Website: macys
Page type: cart
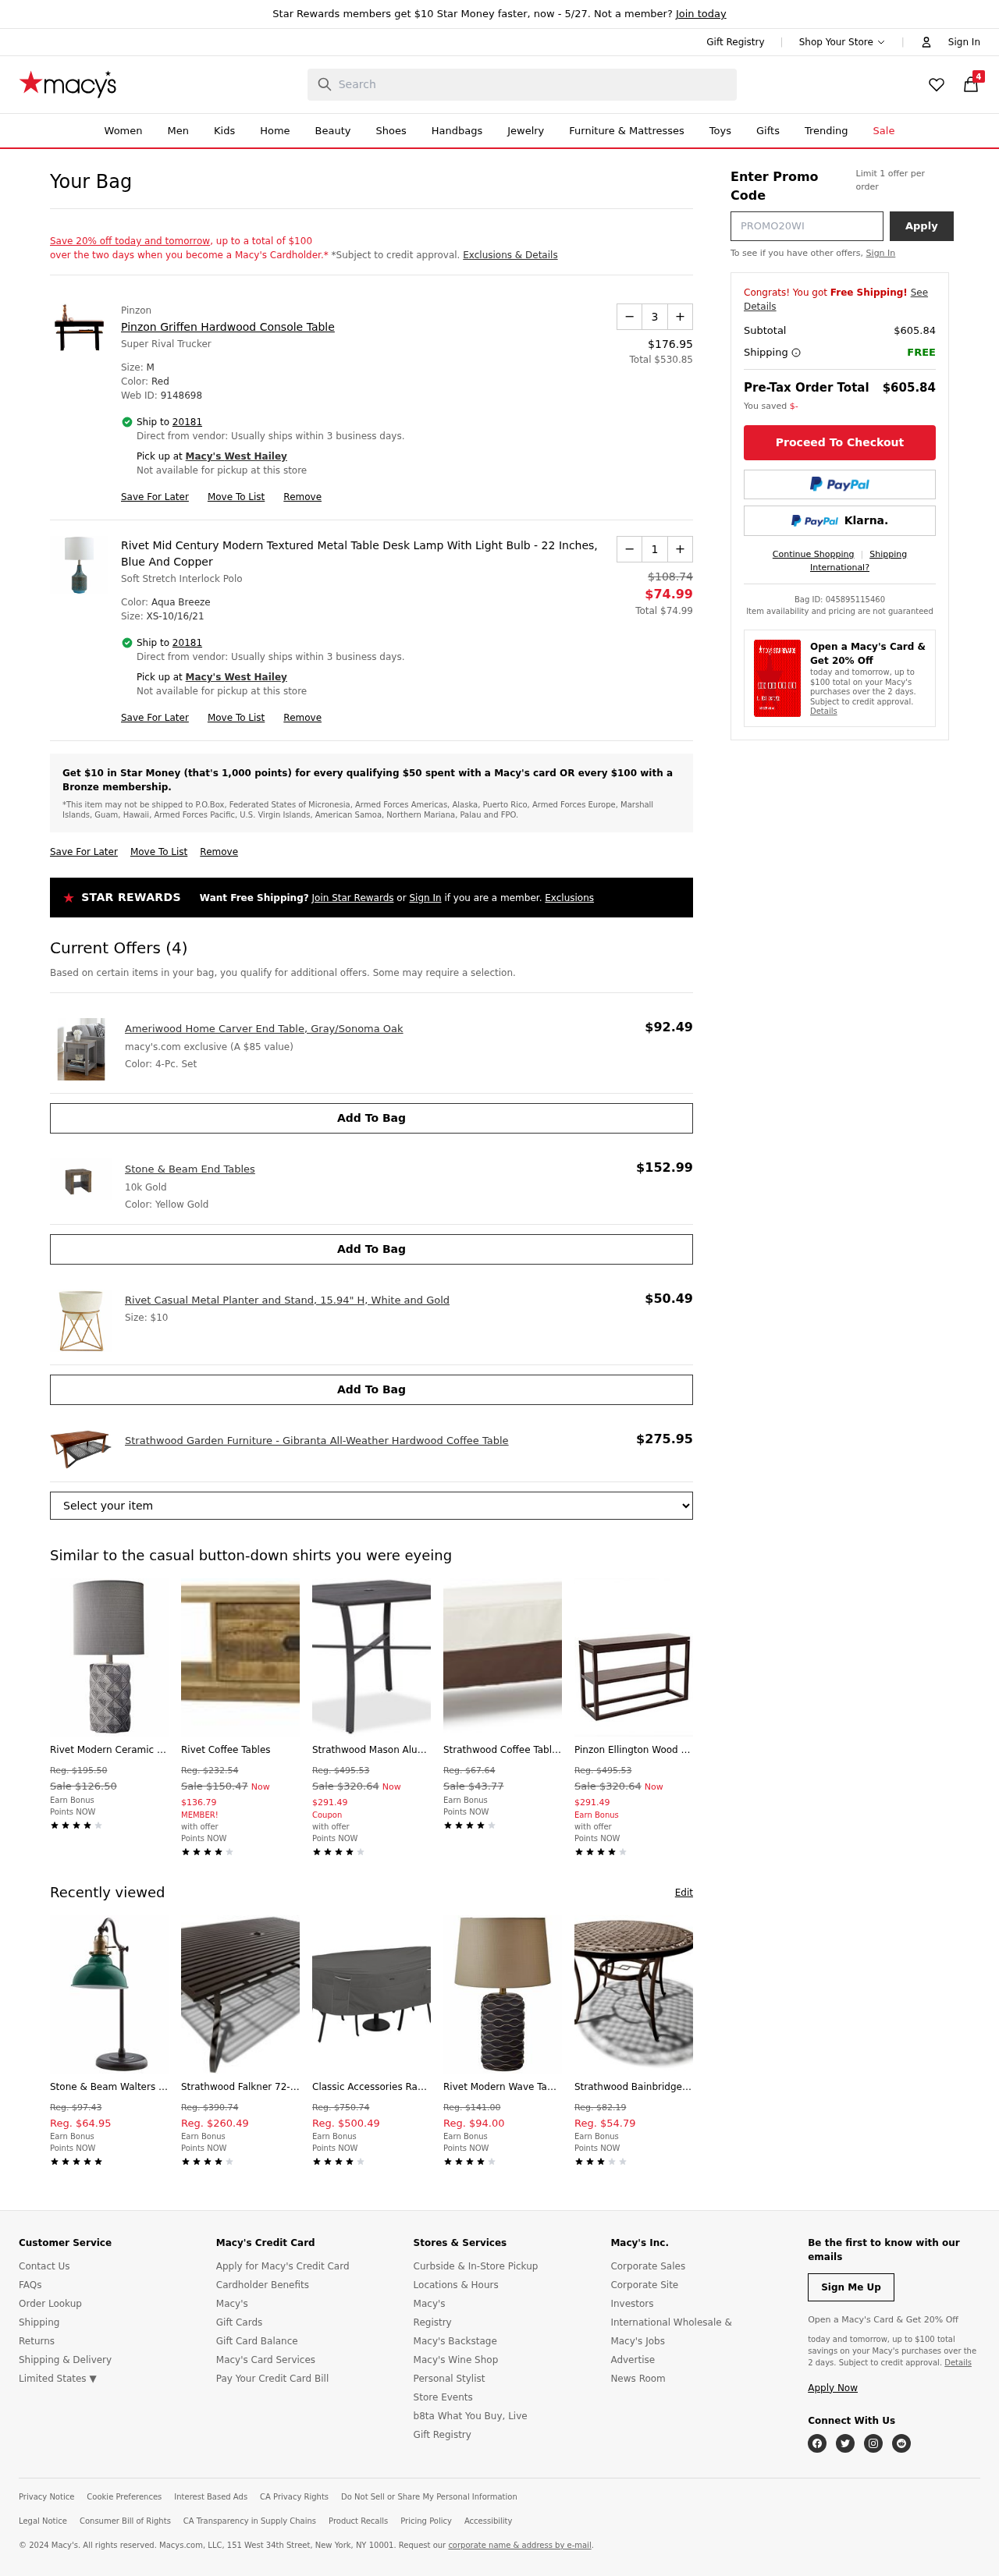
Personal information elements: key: PII_CITY
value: West Hailey
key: PII_POSTCODE
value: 20181
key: PII_PROMO_CODE
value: HOLIDAY72
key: PII_POSTCODE_FULL
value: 20181
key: PII_POSTCODE_NUMERIC
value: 20181
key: PII_CITY2
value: West Hailey
Product elements: key: PRODUCT1_BRAND
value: Pinzon
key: PRODUCT1_NAME
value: Pinzon Griffen Hardwood Console Table
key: PRODUCT1_PRICE
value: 176.95
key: PRODUCT1_QUANTITY
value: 3
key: PRODUCT2_NAME
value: Rivet Mid Century Modern Textured Metal Table Desk Lamp With Light Bulb - 22 Inches, Blue And Copper
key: PRODUCT2_PRICE
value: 74.99
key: PRODUCT2_QUANTITY
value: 1
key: PRODUCT3_NAME
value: Ameriwood Home Carver End Table, Gray/Sonoma Oak
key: PRODUCT3_PRICE
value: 92.49
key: PRODUCT4_NAME
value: Stone & Beam End Tables
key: PRODUCT4_PRICE
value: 152.99
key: PRODUCT5_NAME
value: Rivet Casual Metal Planter and Stand, 15.94" H, White and Gold
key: PRODUCT5_PRICE
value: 50.49
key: PRODUCT6_NAME
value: Strathwood Garden Furniture - Gibranta All-Weather Hardwood Coffee Table
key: PRODUCT6_PRICE
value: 275.95
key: PRODUCT1_TOTAL
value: Total $530.85
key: PRODUCT2_ORIGINAL_PRICE
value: $108.74
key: PRODUCT2_TOTAL
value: Total $74.99
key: PRODUCT7_NAME
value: Rivet Modern Ceramic Table Lamp with Geometric-Patterned Base, 22.75" H, Grey
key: PRODUCT7_ORIGINAL_PRICE
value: Reg. $195.50
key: PRODUCT7_SALE_PRICE
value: Sale $126.50
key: PRODUCT8_NAME
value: Rivet Coffee Tables
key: PRODUCT8_ORIGINAL_PRICE
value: Reg. $232.54
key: PRODUCT8_SALE_PRICE
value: Sale $150.47
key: PRODUCT8_PRICE
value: Now $136.79
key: PRODUCT9_NAME
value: Strathwood Mason Aluminum Square Dining Table
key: PRODUCT9_ORIGINAL_PRICE
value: Reg. $495.53
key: PRODUCT9_SALE_PRICE
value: Sale $320.64
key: PRODUCT9_PRICE
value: Now $291.49
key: PRODUCT10_NAME
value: Strathwood Coffee Table Furniture Cover
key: PRODUCT10_ORIGINAL_PRICE
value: Reg. $67.64
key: PRODUCT10_SALE_PRICE
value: Sale $43.77
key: PRODUCT11_NAME
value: Pinzon Ellington Wood Console Table, Java
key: PRODUCT11_ORIGINAL_PRICE
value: Reg. $495.53
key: PRODUCT11_SALE_PRICE
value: Sale $320.64
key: PRODUCT11_PRICE
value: Now $291.49
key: PRODUCT12_NAME
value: Stone & Beam Walters Vintage Task Table Desk Lamp With LED Light Bulb - 7.6 x 10 x 19.9 Inches, Gree
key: PRODUCT12_ORIGINAL_PRICE
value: Reg. $97.43
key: PRODUCT12_PRICE
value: Reg. $64.95
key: PRODUCT13_NAME
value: Strathwood Falkner 72-Inch Dining Table with Umbrella Hole
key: PRODUCT13_ORIGINAL_PRICE
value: Reg. $390.74
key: PRODUCT13_PRICE
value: Reg. $260.49
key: PRODUCT14_NAME
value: Classic Accessories Ravenna Patio Bistro Table & Chair Set Cover Outdoor Furniture with Durable Mate
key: PRODUCT14_ORIGINAL_PRICE
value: Reg. $750.74
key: PRODUCT14_PRICE
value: Reg. $500.49
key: PRODUCT15_NAME
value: Rivet Modern Wave Table Lamp with Bulb, 15.0" x 15.0" x 23.25", Black
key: PRODUCT15_ORIGINAL_PRICE
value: Reg. $141.00
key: PRODUCT15_PRICE
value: Reg. $94.00
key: PRODUCT16_NAME
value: Strathwood Bainbridge Cast Aluminum Round Table
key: PRODUCT16_ORIGINAL_PRICE
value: Reg. $82.19
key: PRODUCT16_PRICE
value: Reg. $54.79
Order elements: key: ORDER_NUM_ITEMS
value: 4
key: ORDER_SUBTOTAL
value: $605.84
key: ORDER_SUBTOTAL2
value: $605.84
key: ORDER_ID
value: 045895115460
Search elements: key: HEADER_SEARCH
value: Search